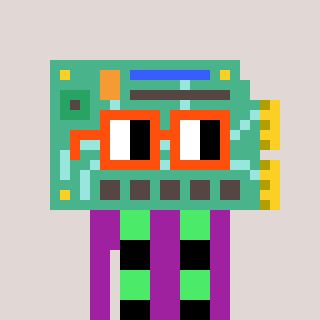
a pixel art character with square orange glasses, a chipboard-shaped head and a magenta-colored body on a warm background